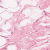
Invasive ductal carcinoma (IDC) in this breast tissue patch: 0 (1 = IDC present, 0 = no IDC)